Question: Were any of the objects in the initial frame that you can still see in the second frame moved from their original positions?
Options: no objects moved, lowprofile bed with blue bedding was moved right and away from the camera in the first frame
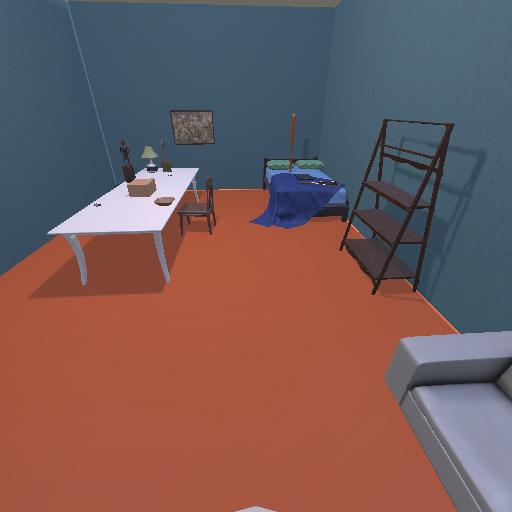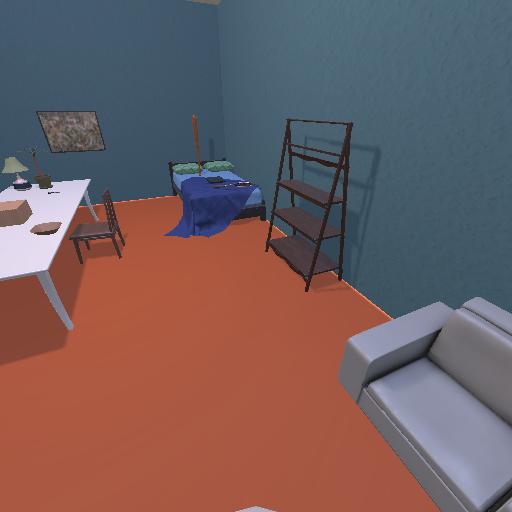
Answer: no objects moved